Field crop: maize
Growth stage: 1
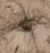
Species: salsola